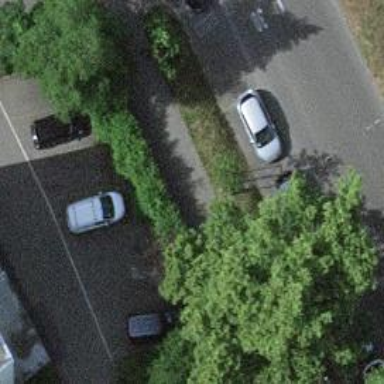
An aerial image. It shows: The tree has broadleaved deciduous leaves.